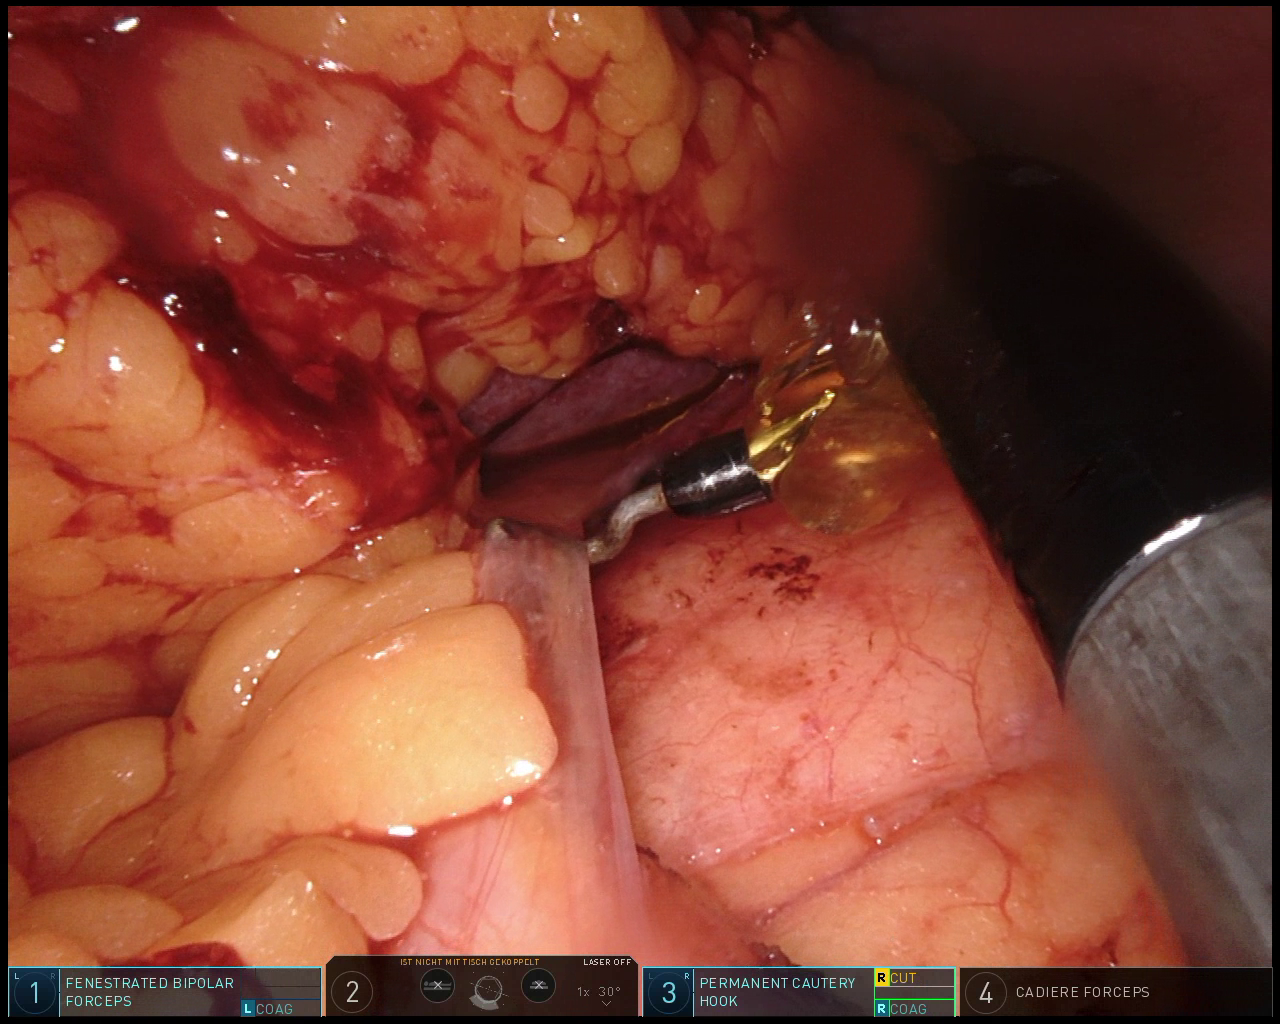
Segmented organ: spleen
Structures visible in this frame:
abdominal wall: yes
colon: yes
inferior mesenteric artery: no
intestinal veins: no
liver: no
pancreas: no
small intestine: no
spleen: yes
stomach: no
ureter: no
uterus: no
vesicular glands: no